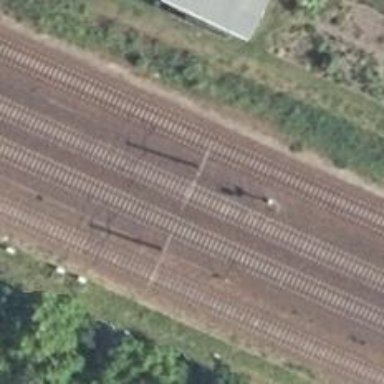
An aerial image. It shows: Railway track with contact lines for electrification.